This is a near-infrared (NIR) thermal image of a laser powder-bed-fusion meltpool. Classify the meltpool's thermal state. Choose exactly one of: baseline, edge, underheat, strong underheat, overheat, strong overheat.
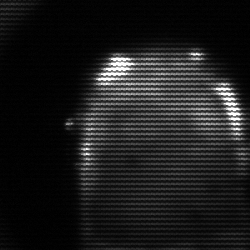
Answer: baseline